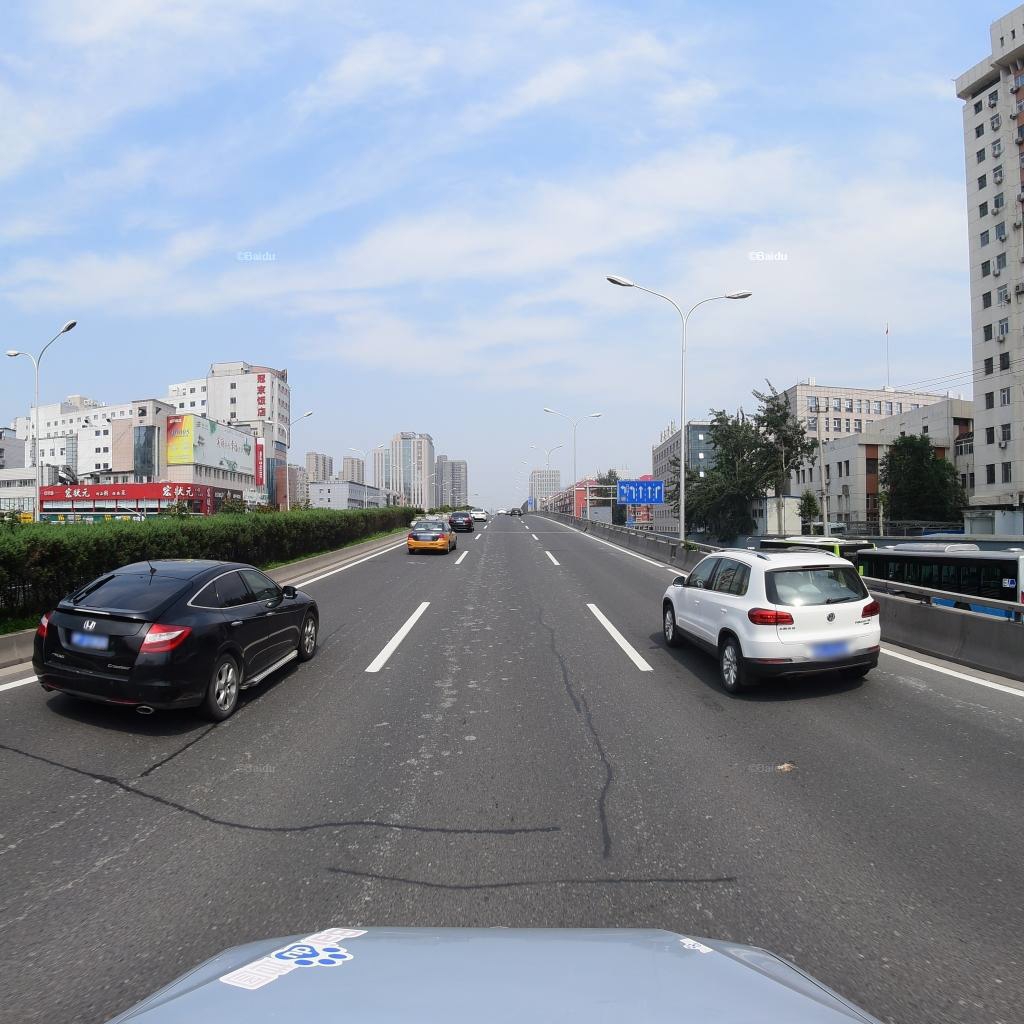
Region: Fengtai
Road damage annotations: longitudinal patch, longitudinal patch, transverse patch, longitudinal patch, transverse patch